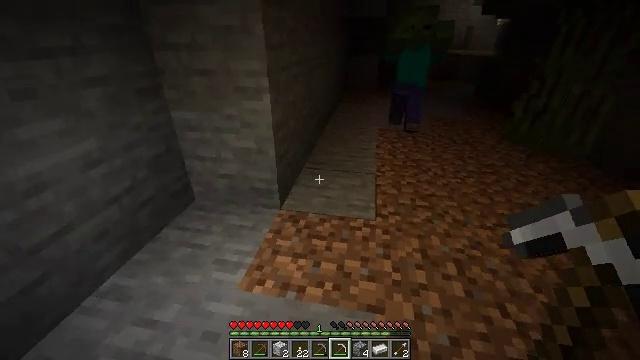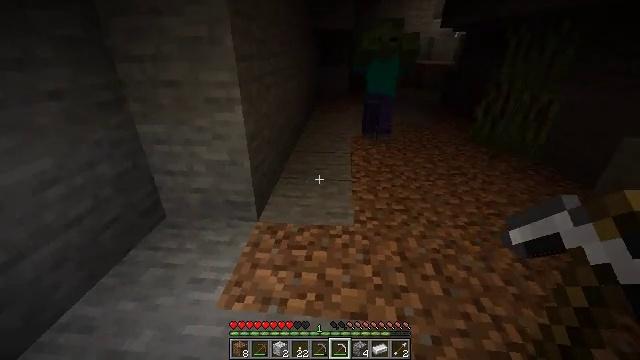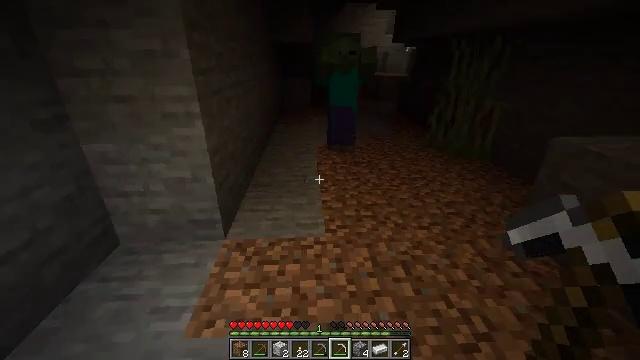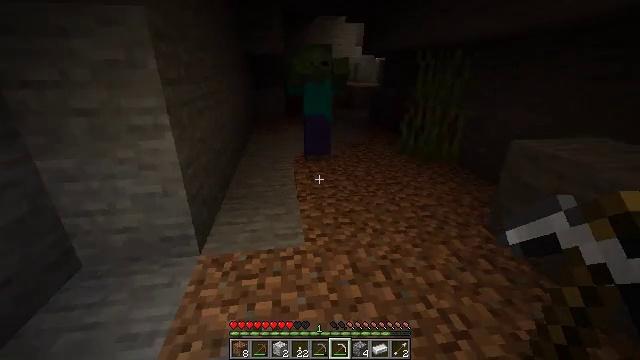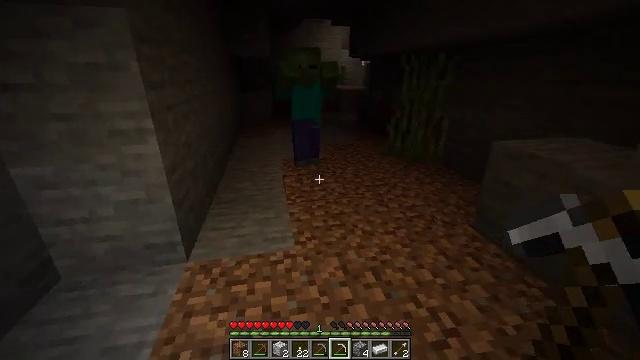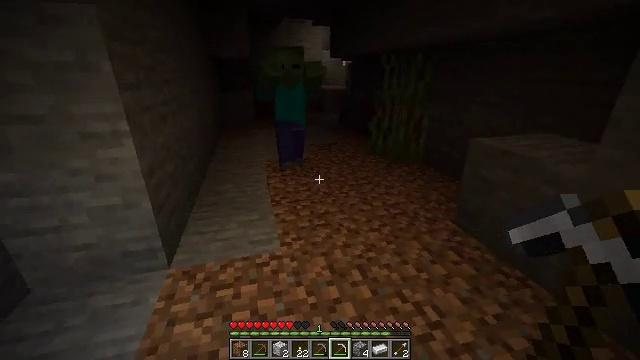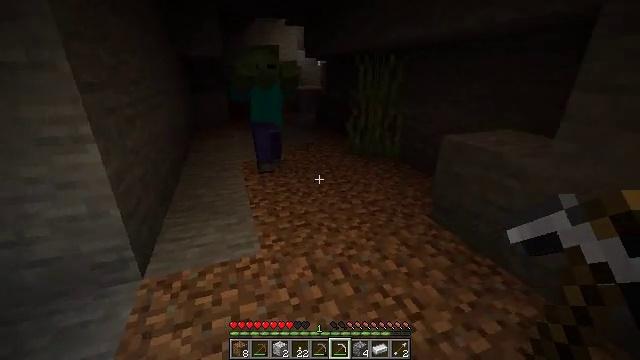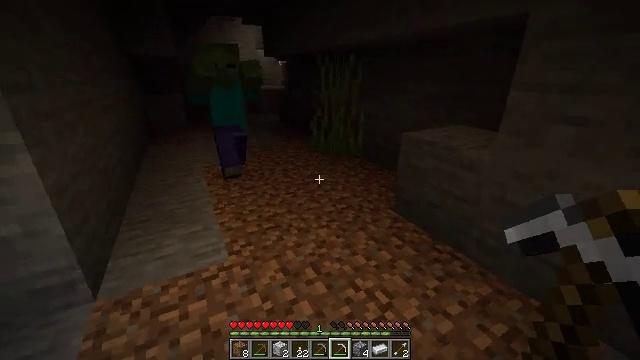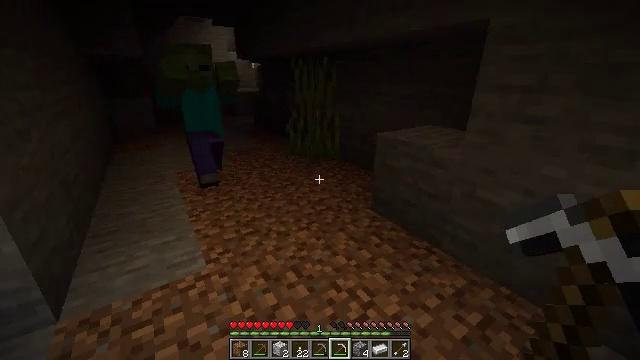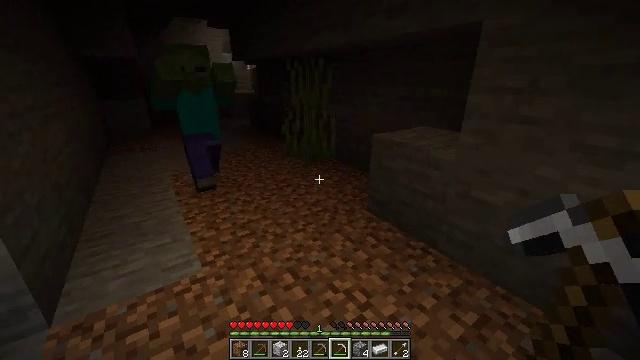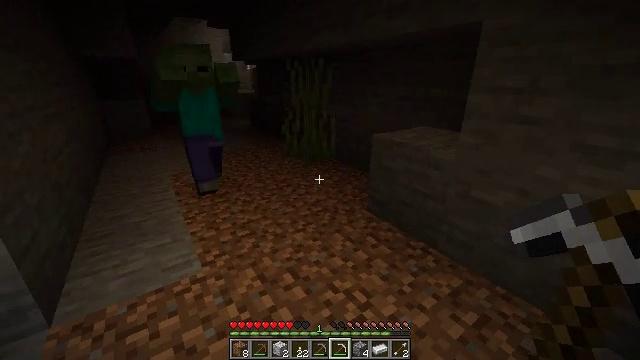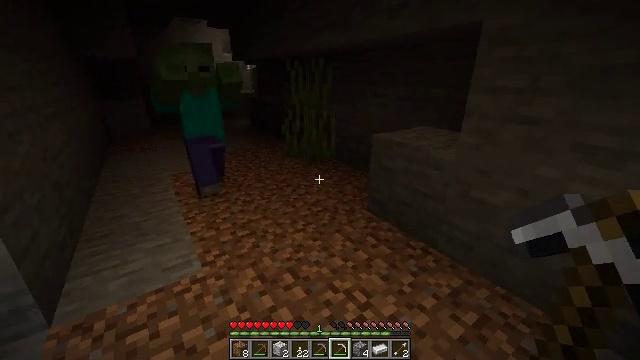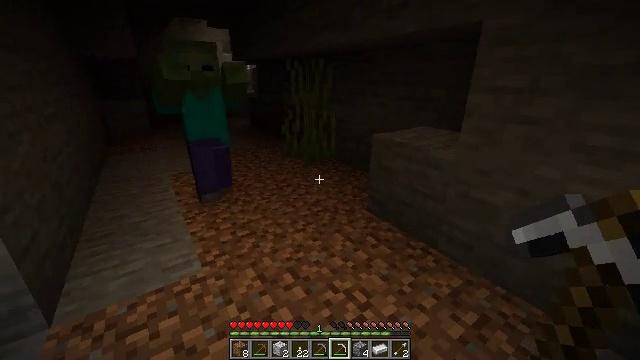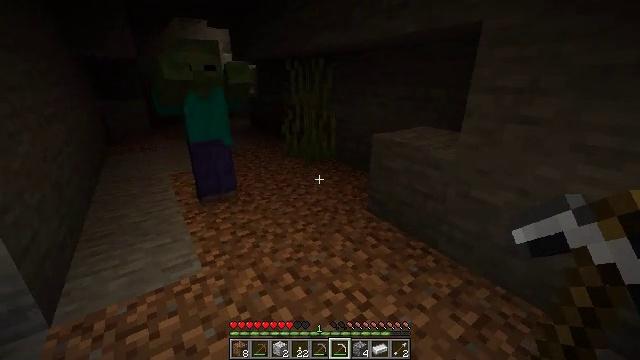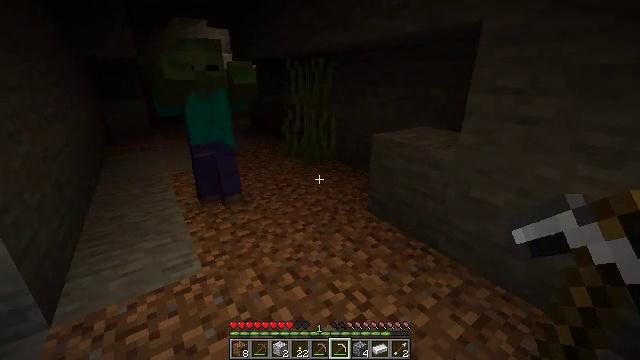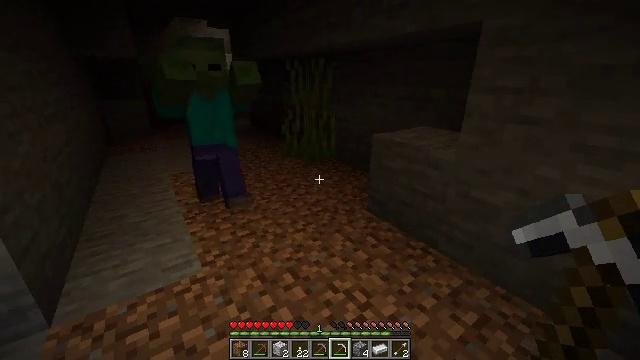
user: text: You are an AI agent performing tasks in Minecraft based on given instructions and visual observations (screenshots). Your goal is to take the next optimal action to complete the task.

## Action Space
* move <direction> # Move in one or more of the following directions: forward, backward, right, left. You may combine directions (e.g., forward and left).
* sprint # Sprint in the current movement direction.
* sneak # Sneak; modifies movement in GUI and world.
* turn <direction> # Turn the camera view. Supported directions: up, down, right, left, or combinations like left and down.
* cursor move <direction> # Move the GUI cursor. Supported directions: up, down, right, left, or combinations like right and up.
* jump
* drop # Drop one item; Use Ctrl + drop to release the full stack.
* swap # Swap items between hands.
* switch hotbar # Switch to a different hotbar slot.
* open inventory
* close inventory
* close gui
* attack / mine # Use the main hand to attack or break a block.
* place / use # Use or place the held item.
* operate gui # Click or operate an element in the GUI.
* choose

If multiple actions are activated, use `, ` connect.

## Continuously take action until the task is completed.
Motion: motion action
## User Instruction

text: Combat enemy.
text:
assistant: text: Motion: turn right and up
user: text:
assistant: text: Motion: turn right and up
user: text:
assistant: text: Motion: turn right and up
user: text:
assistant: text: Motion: turn right
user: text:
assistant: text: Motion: turn right
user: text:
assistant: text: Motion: turn right
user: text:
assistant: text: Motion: turn right
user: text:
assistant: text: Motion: turn right
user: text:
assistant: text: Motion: no_op
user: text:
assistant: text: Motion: no_op
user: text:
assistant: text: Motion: no_op
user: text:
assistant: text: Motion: no_op
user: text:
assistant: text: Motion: no_op
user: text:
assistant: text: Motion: no_op
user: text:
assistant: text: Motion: no_op
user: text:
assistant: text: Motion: no_op
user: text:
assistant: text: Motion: turn right
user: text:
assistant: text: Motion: turn right
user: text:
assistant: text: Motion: turn right
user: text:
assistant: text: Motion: turn right and down
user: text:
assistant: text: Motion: move forward, sprint, turn right
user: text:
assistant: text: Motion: move forward, sprint
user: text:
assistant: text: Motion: move forward, sprint
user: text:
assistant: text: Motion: move forward, sprint, turn left and down
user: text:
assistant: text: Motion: move forward, sprint, turn left and down
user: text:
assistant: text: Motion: move forward, sprint, turn left
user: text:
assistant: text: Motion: move forward, sprint, turn left
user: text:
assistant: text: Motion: move forward and move right, sprint, turn left
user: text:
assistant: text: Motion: move forward and move right, sprint, turn left
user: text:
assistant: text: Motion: move forward and move right, sprint, turn left and up